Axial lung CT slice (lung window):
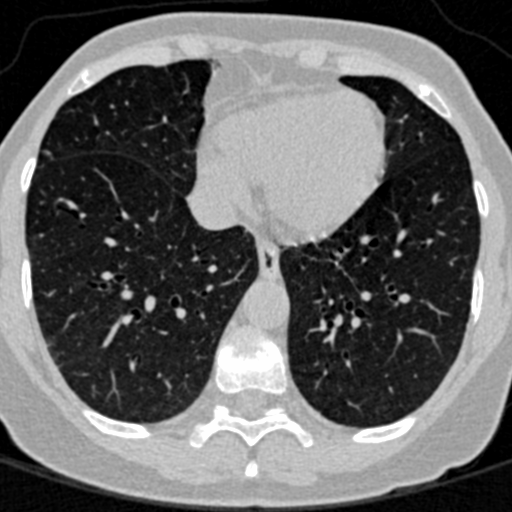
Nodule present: no